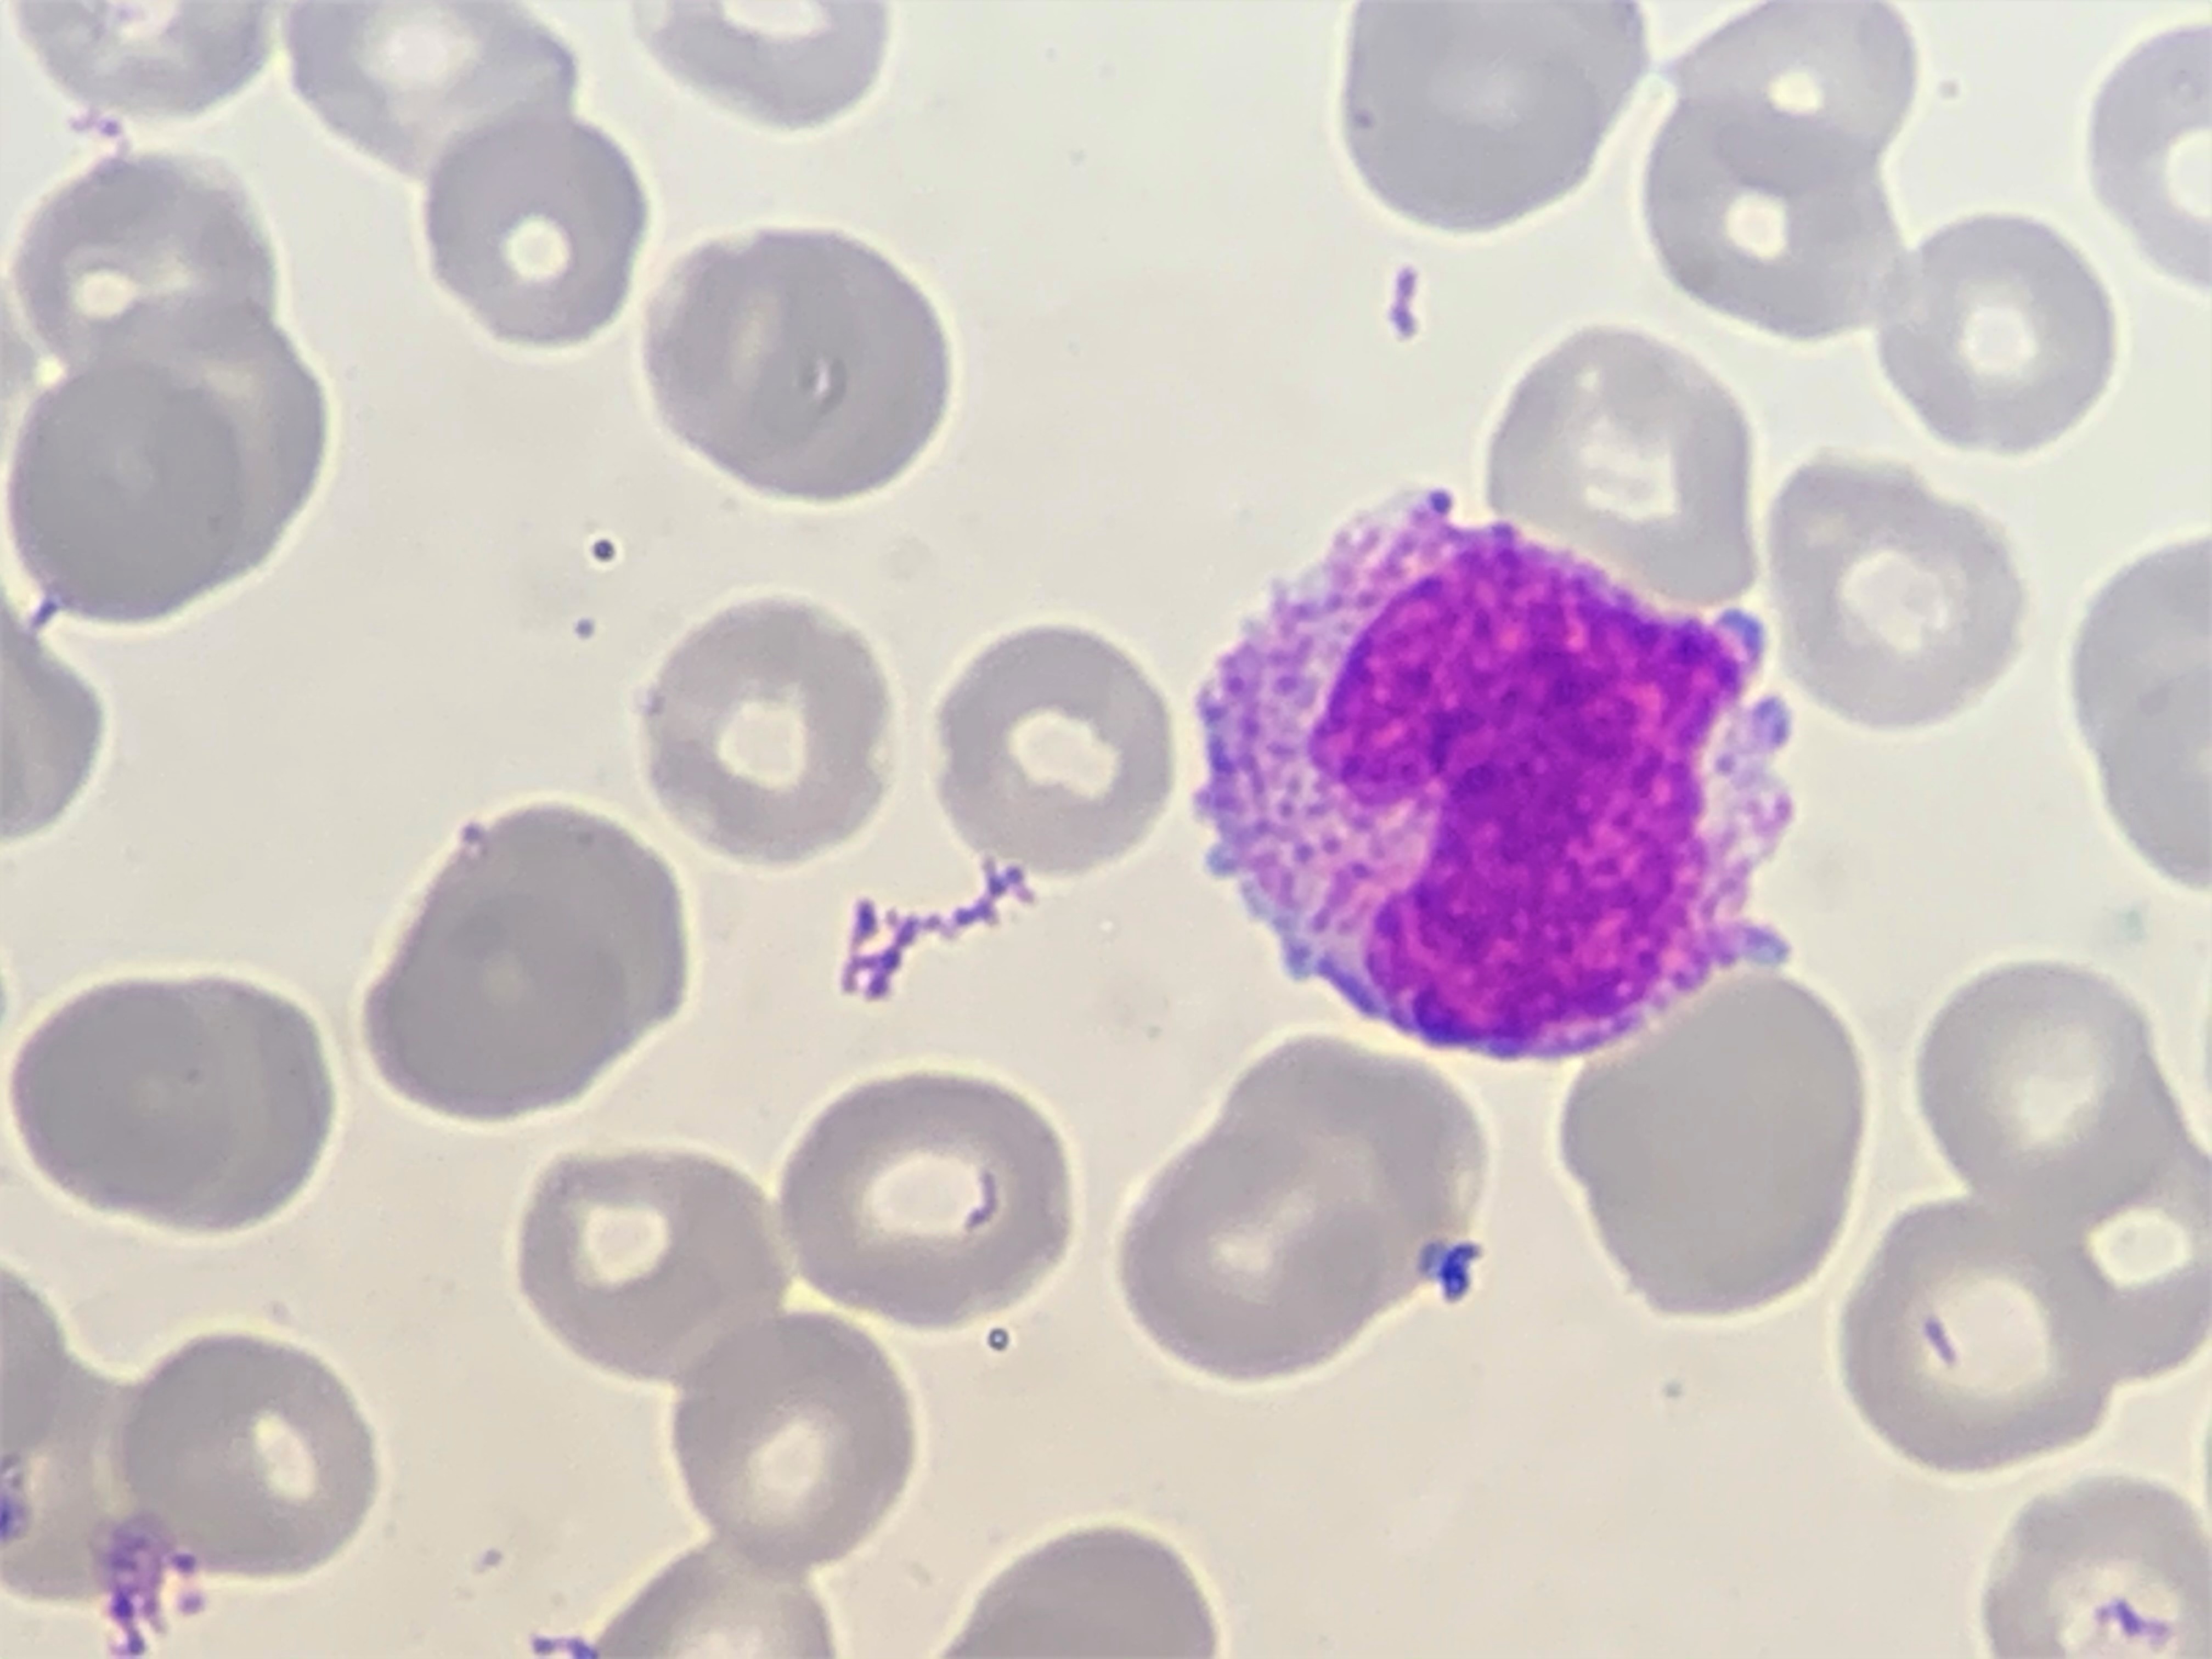
Cell type: MONOCYTES